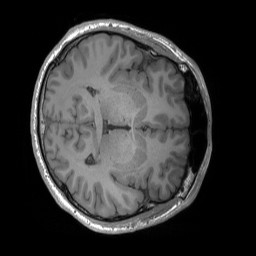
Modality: T1w
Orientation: axial
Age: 29
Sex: male